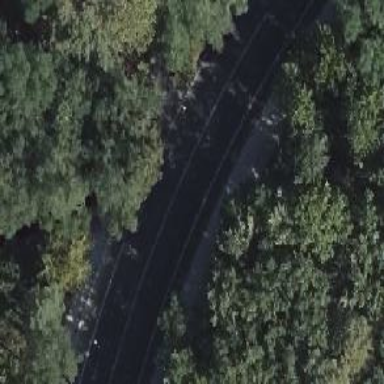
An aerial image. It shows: Secondary road with asphalt surface. It has exclusive lanes for cyclists on both sides.